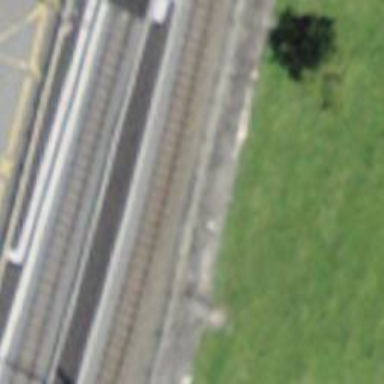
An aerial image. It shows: Narrow-gauge railway siding with electrified contact line.